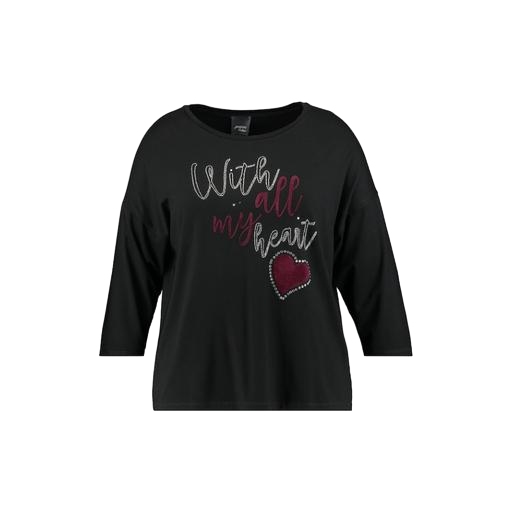
black plus size printed t-shirt only macy, red plus size printed t-shirt only macy, long-sleeve top, white background